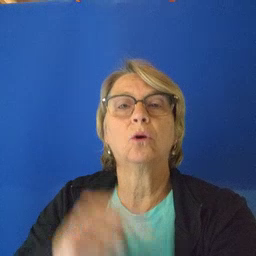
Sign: before